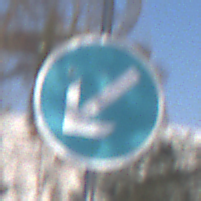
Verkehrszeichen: VorgeschriebeneVorbeifahrtLinks
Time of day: MorningAfternoon
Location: Outdoor (Nature)
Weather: PartlyCloudy
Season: Winter
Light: Natural